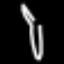
Label: fork